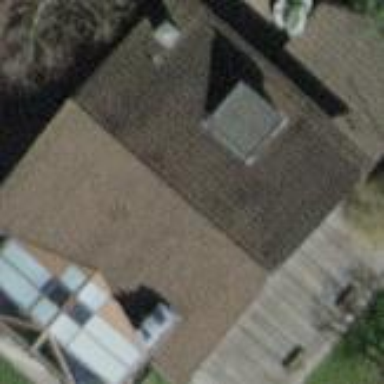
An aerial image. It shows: Simple house.